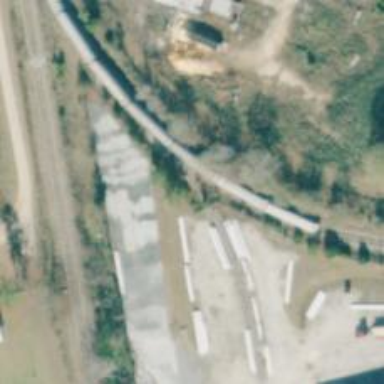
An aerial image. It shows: Disused railway spur for lumber freight services.